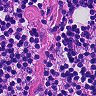
Metastatic tissue present: no